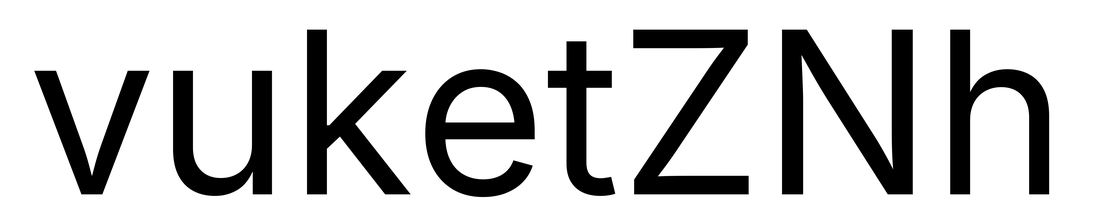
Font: Inter_Regular